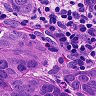
Metastatic tissue present: yes